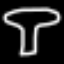
Label: mushroom